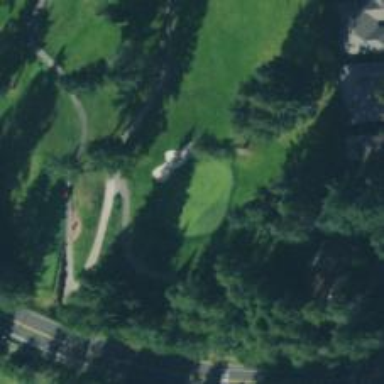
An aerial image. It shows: View of golf hole.